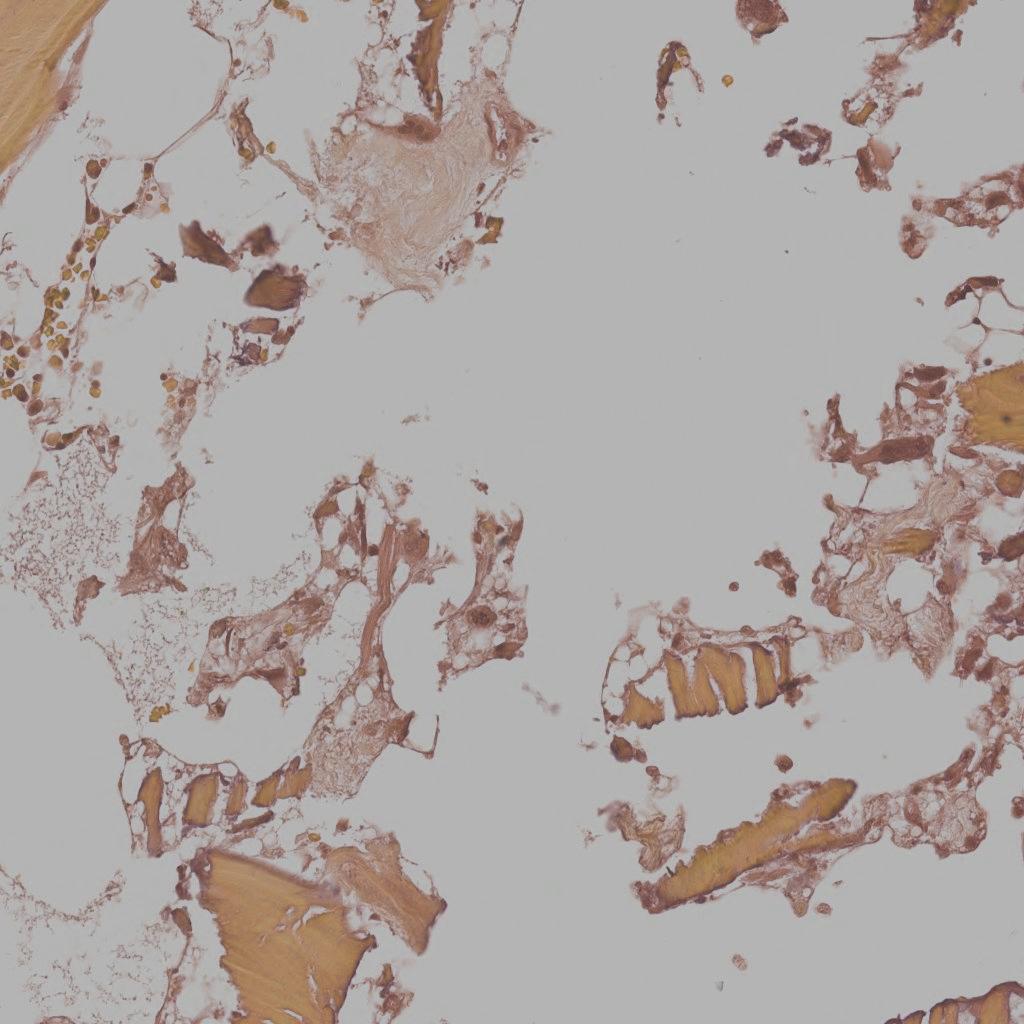
Label: Non-Tumor